Question: More than half year ago I read this great article <URL>.
I would like to create business card with NFC chip for myself. When somebody touches the NFC tag I would like to modal dialog to popup with an image and 2 links to select from(one to my linkedin profile, second to my company's website), not just only one link which user can accept or decline?
Illustration:

Is it possible to acomplish this with current NFC tags so WP8/Android phone user will have this dialog displayed after connecting with NFC tag(or at least something similar)?
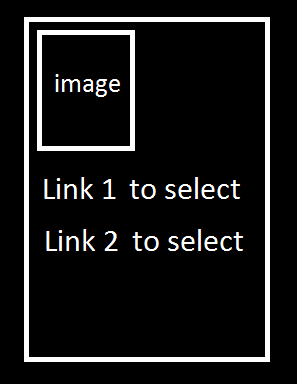
Answer: NFC tags are used to store and only. The interpretation of that data (according to the type information) and the presentation on screen is handled by the receiving devices (or apps running on those devices).
So the simple answer is , there is no standardized way to achieve this.
However, there are some alternatives that could come close to what you want:
- The <URL>.